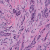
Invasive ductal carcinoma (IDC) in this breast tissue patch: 1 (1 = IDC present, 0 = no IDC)